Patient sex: F
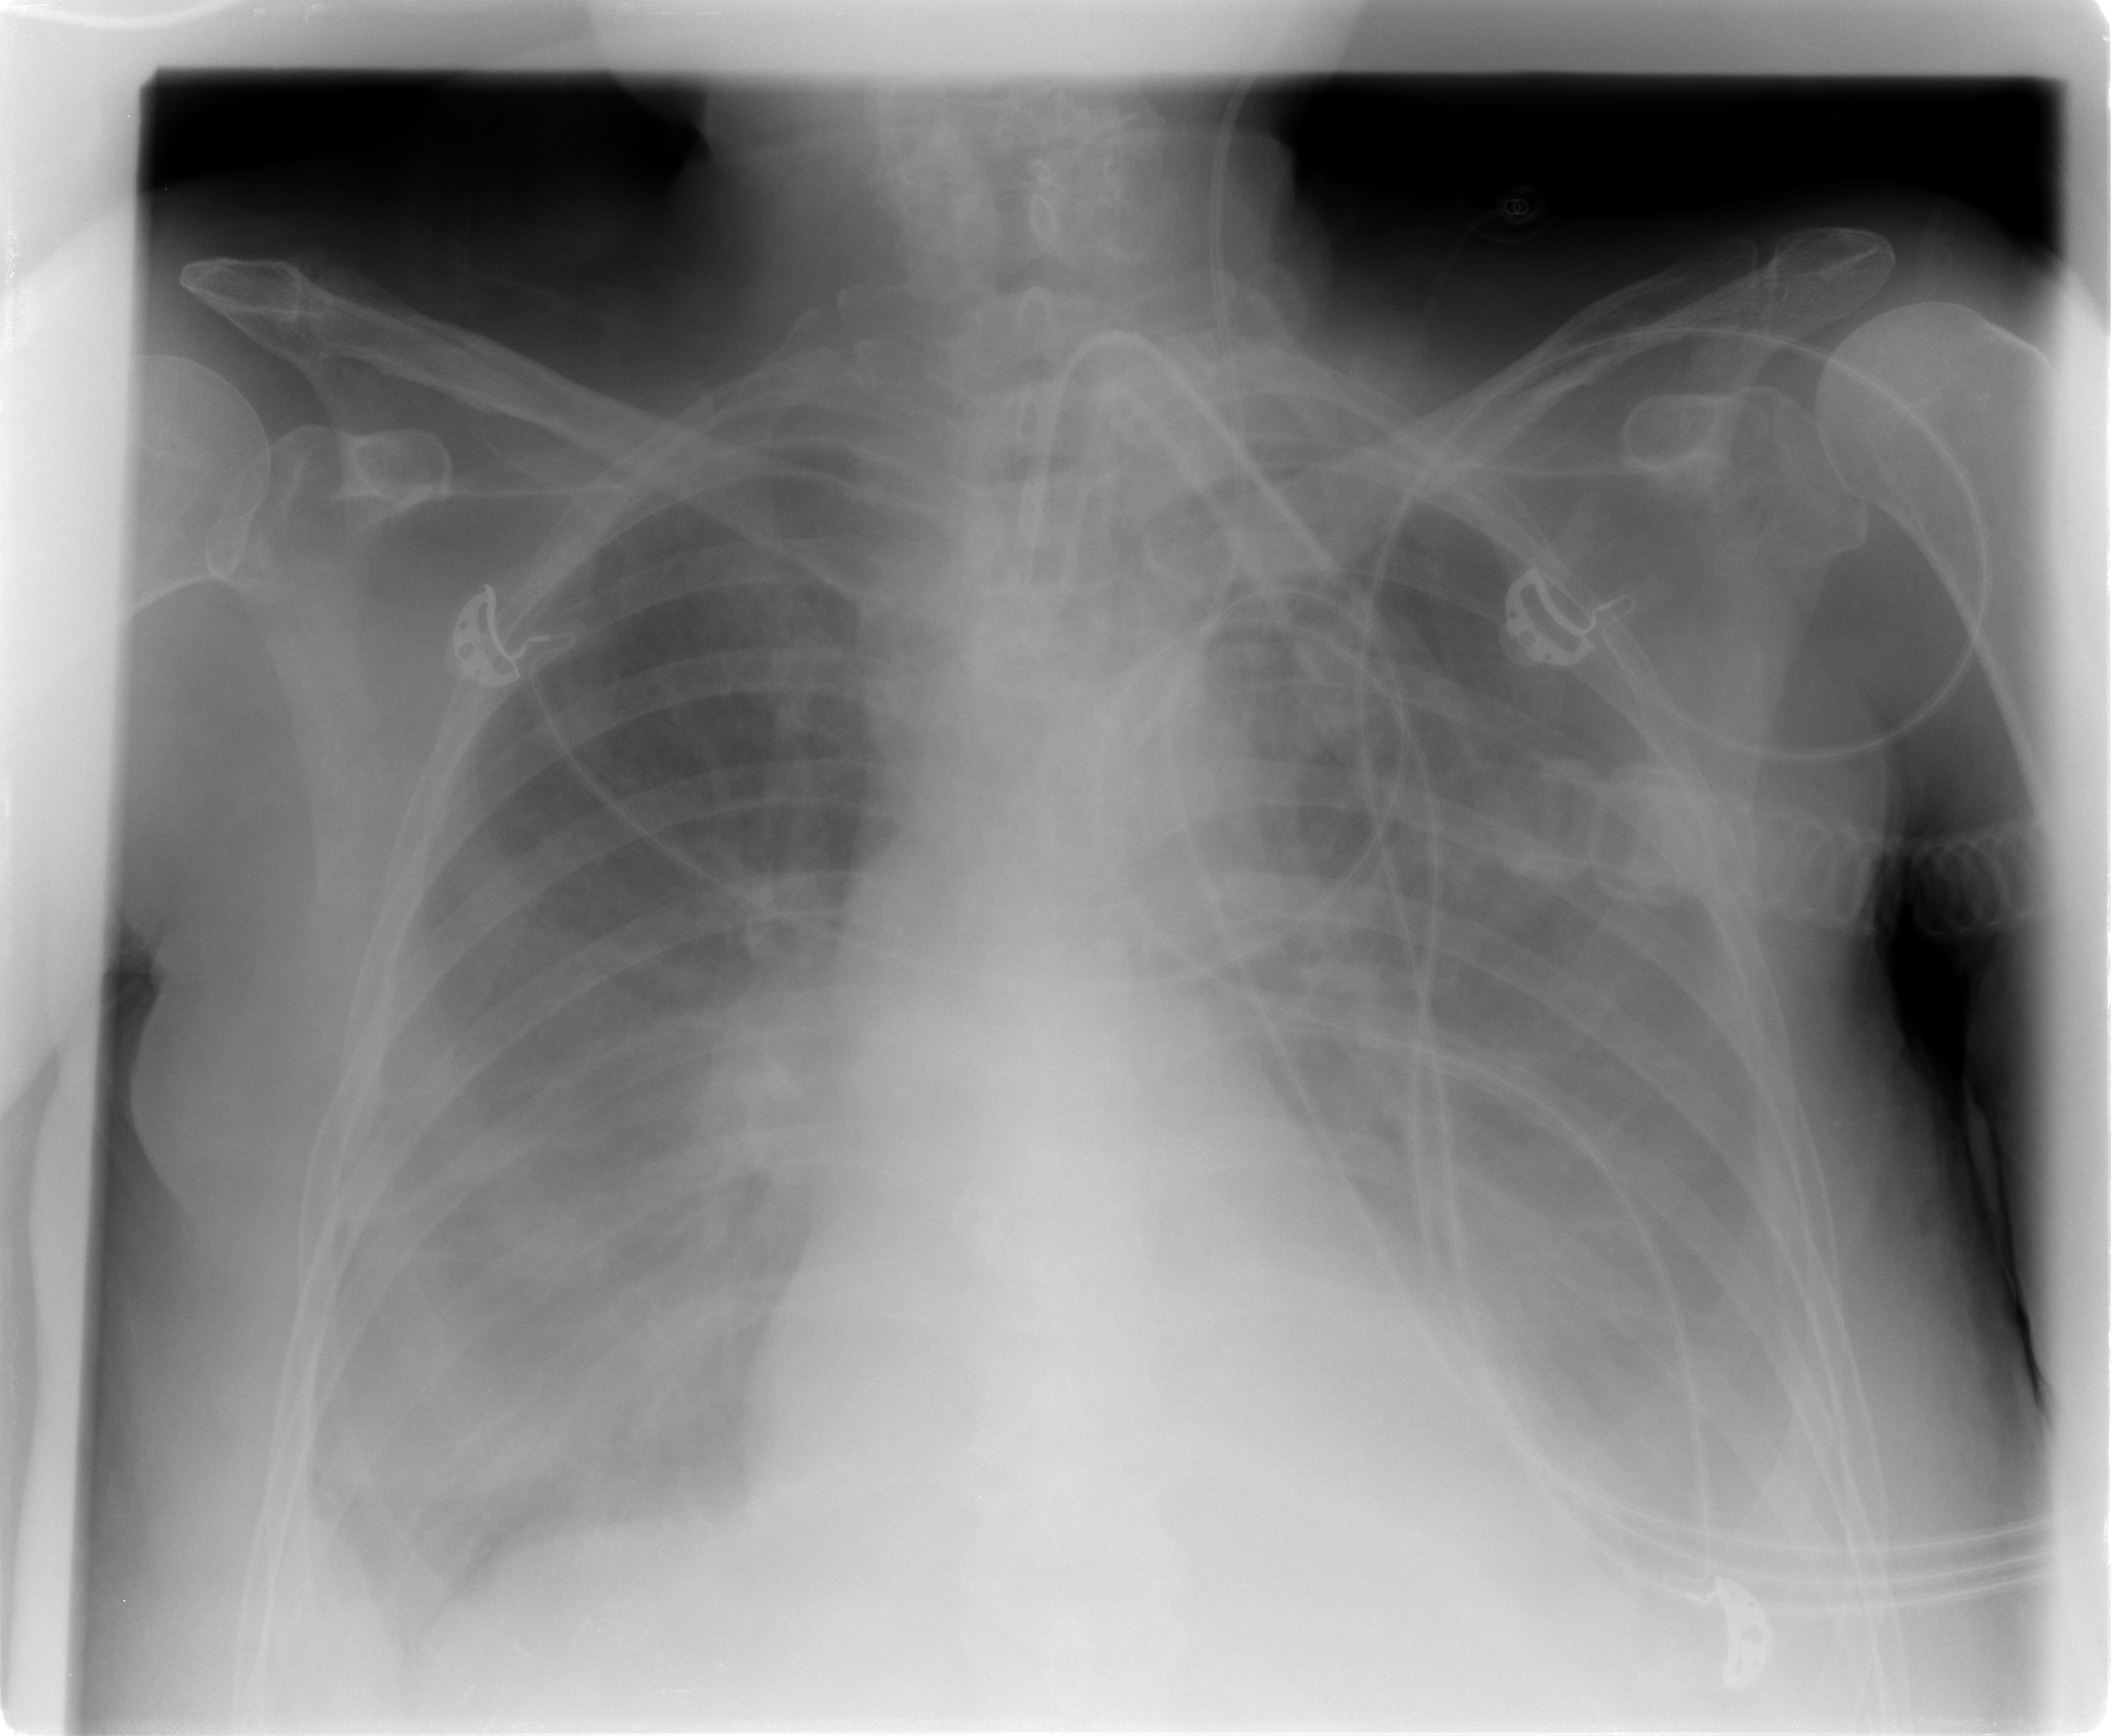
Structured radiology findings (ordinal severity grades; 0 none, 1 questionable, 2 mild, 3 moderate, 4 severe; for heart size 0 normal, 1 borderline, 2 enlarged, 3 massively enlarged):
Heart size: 0
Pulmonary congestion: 2
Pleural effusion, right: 2
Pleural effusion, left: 2
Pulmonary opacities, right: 0
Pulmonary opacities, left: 0
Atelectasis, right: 2
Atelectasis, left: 2